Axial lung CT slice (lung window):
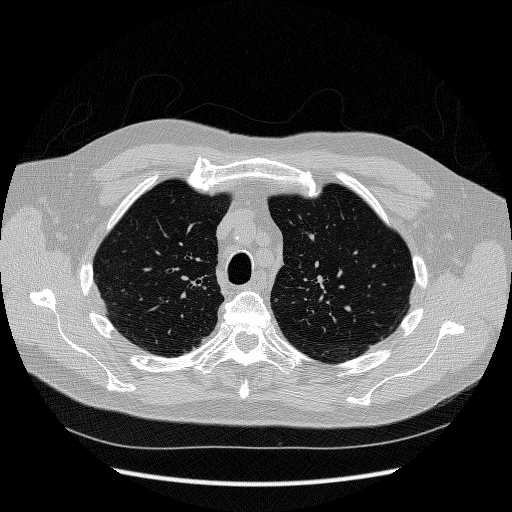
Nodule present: no